【题型】选择题　【知识点】立体几何　【难度】easy
若一个圆柱和一个圆锥的底面直径和它们的高都与一个球的直径 $2R$ 相等，下列结论不正确的是（ \quad ）

A. 圆柱的侧面积为 $4\pi R^2$ \qquad\qquad\qquad\quad B. 圆锥的侧面积为 $\sqrt{5}\pi R^2$

C. 圆柱的体积小于圆锥与球的体积之和 \qquad D. 三个几何体的表面积中，圆柱的表面积最大
【解答】
【答案】 C

【分析】 根据圆锥，圆柱，以及球的表面积和体积公式，即可结合选项逐一求解.

【详解】

对 A，圆柱的侧面积等于 $2\pi R \times 2R = 4\pi R^2$，A 正确；

对 B，圆锥的母线长为 $\sqrt{4R^2+R^2} = \sqrt{5}R$，所以圆锥的侧面积为 $\frac{1}{2} \times 2\pi R \times \sqrt{5}R = \sqrt{5}\pi R^2$，B 正确；

对 C，圆柱的体积为 $\pi R^2 \times 2R = 2\pi R^3$，圆锥的体积为 $\frac{1}{3} \times \pi R^2 \times 2R = \frac{2}{3}\pi R^3$，

球的体积为 $\frac{4}{3}\pi R^3$，所以 $\frac{4}{3}\pi R^3 + \frac{2}{3}\pi R^3 = 2\pi R^3$，C 错误；

对 D，圆柱的表面积 $S_1 = 2\pi R^2 + 4\pi R^2 = 6\pi R^2$，

圆锥的表面积 $S_2 = \sqrt{5}\pi R^2 + \pi R^2 = (\sqrt{5}+1)\pi R^2$，

球的表面积为 $S_3 = 4\pi R^2$，由于 $\sqrt{5}+1 < 4 < 6$，所以圆柱的表面积最大，D 正确.
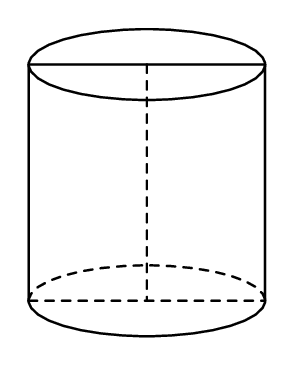
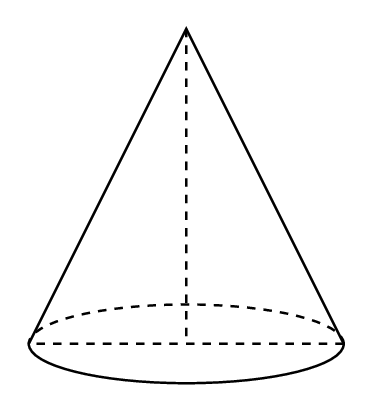
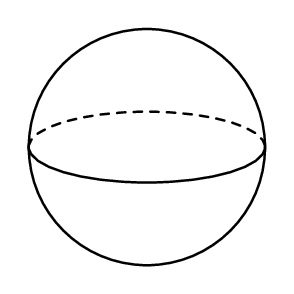